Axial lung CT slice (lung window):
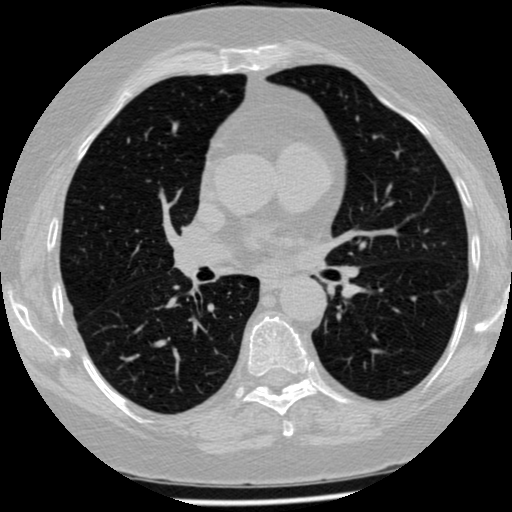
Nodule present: no